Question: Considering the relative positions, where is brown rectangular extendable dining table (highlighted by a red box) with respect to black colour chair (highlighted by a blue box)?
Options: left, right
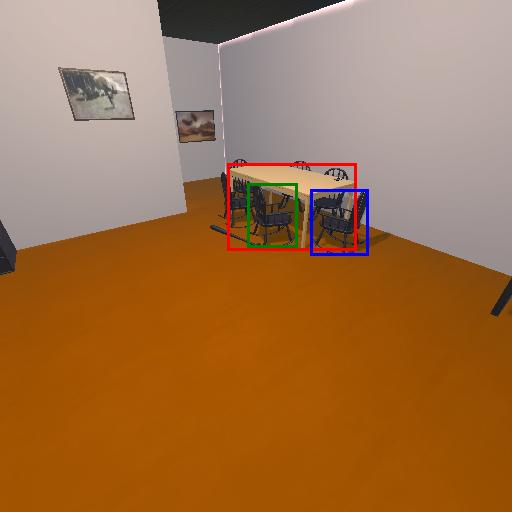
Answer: left